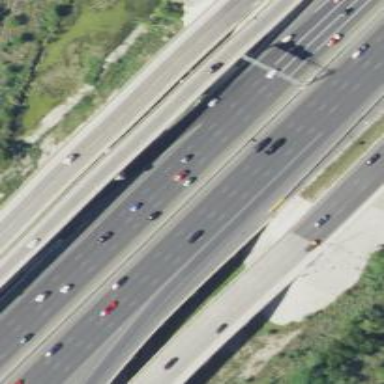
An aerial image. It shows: Asphalt bridge on motorway.